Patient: sex F, age 72
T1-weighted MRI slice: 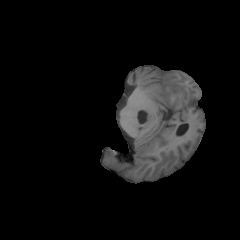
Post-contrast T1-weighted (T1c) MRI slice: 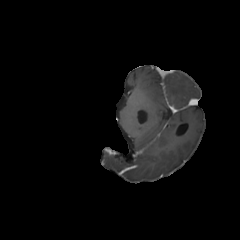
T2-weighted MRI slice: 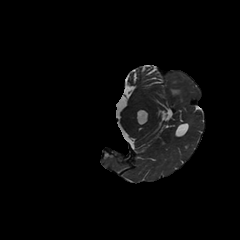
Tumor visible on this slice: yes
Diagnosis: Glioblastoma, IDH-wildtype
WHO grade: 4